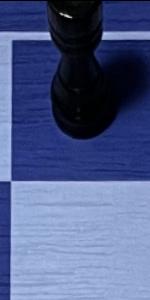
Label: Empty